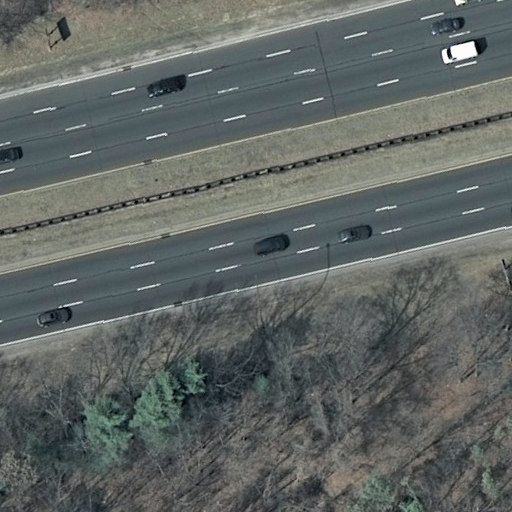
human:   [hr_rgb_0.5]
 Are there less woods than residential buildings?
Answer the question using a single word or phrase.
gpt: no

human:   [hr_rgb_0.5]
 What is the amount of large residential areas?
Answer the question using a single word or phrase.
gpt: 1

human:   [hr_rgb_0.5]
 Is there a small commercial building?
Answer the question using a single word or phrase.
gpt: no

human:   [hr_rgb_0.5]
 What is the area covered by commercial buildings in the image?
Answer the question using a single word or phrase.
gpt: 0m2

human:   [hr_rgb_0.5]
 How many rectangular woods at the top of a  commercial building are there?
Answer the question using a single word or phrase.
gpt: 0

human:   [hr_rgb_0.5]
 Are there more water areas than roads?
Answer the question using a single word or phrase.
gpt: no

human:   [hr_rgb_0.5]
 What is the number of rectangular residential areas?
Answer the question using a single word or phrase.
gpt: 1

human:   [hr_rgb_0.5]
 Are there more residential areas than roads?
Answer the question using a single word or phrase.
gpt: no

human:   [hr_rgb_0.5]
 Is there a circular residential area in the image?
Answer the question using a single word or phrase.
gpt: no

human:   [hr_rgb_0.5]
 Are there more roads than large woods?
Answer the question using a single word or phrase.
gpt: yes

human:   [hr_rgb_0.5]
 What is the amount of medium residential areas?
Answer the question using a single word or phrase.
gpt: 0

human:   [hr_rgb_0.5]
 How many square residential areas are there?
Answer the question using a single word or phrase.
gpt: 0

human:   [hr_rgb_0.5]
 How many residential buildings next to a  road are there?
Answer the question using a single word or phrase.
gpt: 0

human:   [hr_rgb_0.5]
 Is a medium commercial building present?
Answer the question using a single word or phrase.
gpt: no

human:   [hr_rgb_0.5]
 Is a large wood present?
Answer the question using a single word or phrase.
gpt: yes

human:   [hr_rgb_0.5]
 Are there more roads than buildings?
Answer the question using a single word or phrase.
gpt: yes

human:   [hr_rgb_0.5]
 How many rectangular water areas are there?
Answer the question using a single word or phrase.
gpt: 0

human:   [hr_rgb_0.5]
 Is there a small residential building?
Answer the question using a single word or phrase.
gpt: no

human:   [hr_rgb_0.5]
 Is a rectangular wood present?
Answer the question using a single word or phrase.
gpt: yes

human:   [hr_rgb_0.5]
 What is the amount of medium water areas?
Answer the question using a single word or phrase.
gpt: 0

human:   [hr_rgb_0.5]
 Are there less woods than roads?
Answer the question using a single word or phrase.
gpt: yes

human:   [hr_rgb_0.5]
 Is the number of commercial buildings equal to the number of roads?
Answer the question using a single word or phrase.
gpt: no

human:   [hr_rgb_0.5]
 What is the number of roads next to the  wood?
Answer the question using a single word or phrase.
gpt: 2

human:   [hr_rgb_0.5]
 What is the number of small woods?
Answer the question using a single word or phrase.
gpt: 0

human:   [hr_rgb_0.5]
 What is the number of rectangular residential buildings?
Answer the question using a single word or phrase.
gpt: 0

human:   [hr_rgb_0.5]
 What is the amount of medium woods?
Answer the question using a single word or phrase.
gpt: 0

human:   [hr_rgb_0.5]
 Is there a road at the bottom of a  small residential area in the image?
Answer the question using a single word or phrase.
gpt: no

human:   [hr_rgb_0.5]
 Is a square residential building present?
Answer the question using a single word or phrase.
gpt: no

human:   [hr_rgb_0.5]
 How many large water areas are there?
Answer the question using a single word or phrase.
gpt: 0

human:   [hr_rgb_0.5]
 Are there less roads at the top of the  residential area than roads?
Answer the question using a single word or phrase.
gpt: no

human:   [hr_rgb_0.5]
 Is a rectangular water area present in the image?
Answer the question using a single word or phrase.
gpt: no

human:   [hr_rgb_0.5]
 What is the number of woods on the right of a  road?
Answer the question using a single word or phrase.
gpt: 1

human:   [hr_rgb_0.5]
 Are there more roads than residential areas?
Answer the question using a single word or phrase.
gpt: yes

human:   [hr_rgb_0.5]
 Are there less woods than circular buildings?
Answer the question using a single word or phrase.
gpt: no

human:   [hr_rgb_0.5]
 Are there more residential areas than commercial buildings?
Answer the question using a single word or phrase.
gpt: yes

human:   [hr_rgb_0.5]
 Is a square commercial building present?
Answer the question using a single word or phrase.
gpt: no